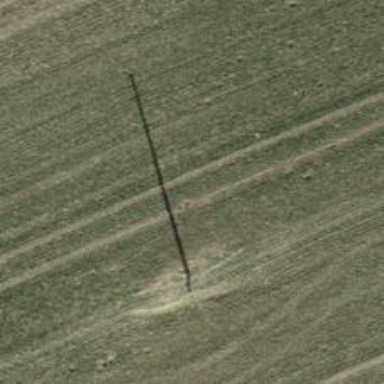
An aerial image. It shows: Power pole.